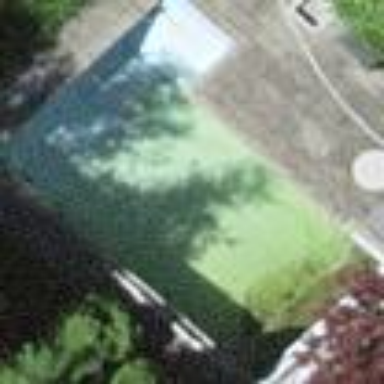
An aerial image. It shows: Swimming pool located in leisure land.